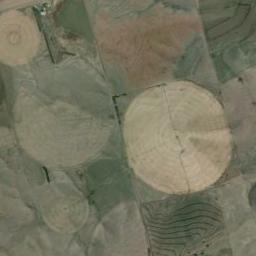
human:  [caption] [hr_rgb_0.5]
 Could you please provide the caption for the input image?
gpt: There are some bare circle farmland in the green land .

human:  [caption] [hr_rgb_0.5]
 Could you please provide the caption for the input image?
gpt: Several khaki circular farmlands with different radii are on the wasteland .

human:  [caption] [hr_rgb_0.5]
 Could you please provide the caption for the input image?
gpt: A few circular yellow and light green mixed circular farmlands of different sizes, With semicircles .

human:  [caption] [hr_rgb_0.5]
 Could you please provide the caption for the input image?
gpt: There are many small round farms .

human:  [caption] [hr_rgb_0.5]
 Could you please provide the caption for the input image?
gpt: There are several circular farmlands of different sizes .